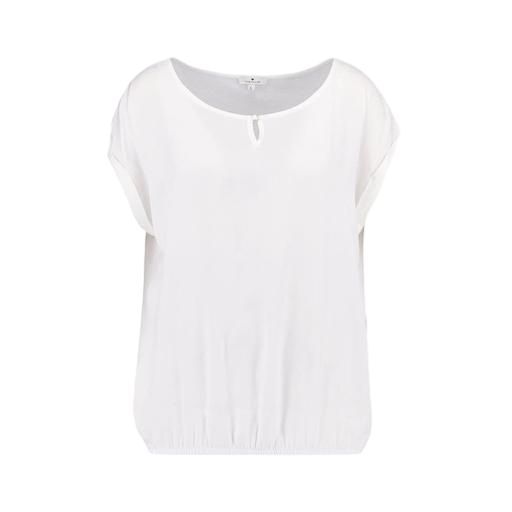
short-sleeve top only macy, white dolman-sleeve split-neck top only macy, white short-sleeved top, white background